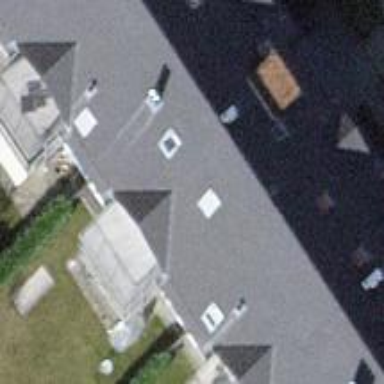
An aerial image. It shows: Gabled roof on building that houses apartments.